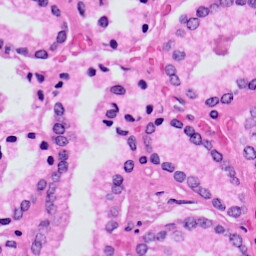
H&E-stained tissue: Prostate